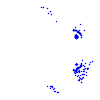
Particle: pion